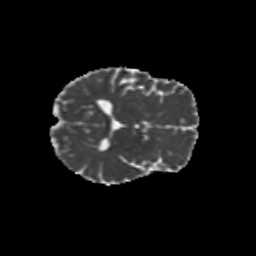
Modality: MD
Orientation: axial
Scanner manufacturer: siemens
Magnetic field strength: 3 T
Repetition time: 9.2 s
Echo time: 0.084 s